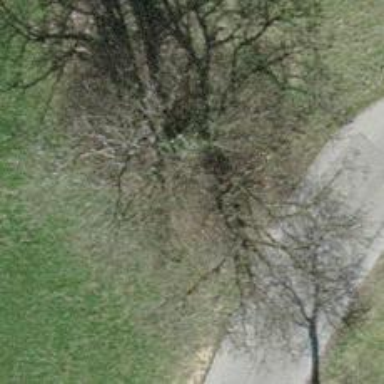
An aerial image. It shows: Urban area featuring tree as natural element.